Field crop: tomato
Growth stage: 1
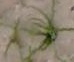
Species: cyperus